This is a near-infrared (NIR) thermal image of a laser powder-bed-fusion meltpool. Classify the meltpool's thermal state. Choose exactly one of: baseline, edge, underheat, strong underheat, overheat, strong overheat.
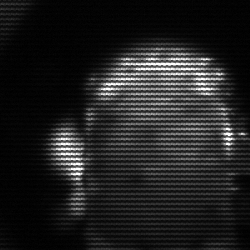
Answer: baseline